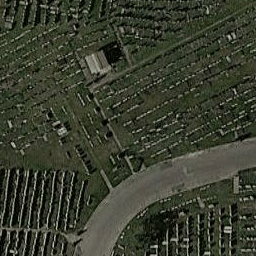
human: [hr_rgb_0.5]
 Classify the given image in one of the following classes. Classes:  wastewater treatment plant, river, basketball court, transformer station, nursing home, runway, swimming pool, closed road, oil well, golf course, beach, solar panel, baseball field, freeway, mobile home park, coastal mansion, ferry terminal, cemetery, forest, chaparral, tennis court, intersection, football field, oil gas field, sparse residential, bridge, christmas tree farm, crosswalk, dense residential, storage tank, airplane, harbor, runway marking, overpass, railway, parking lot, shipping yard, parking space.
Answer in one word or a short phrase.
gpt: cemetery